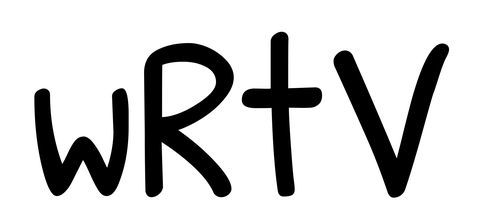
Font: PatrickHand-Regular